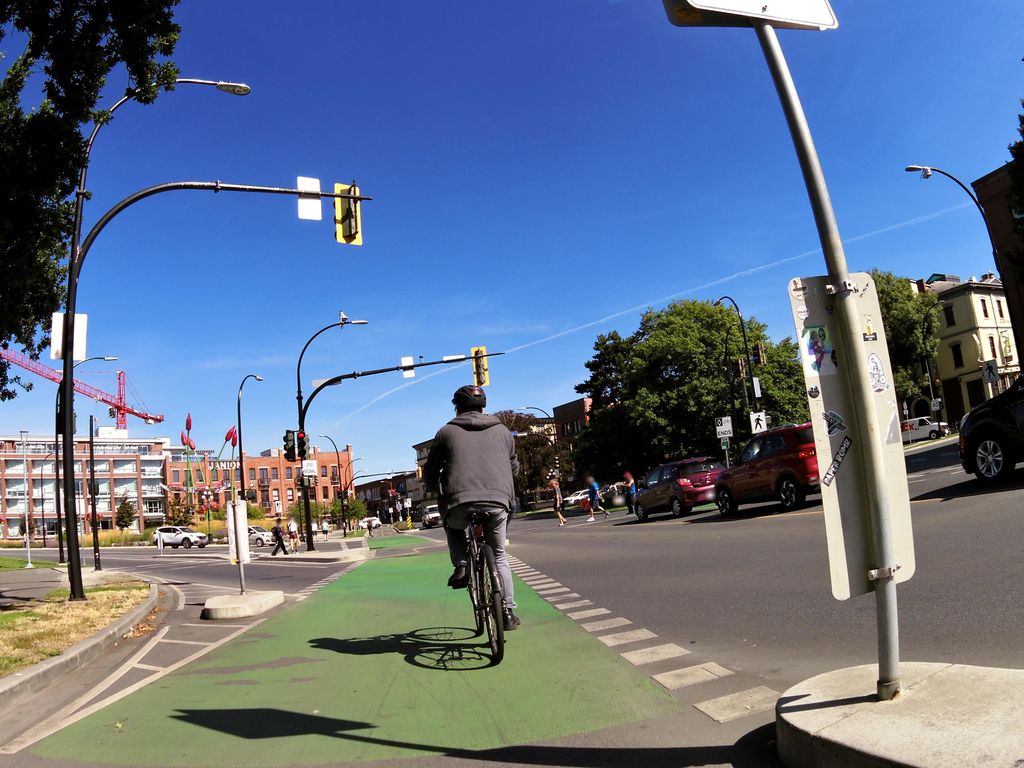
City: victoria